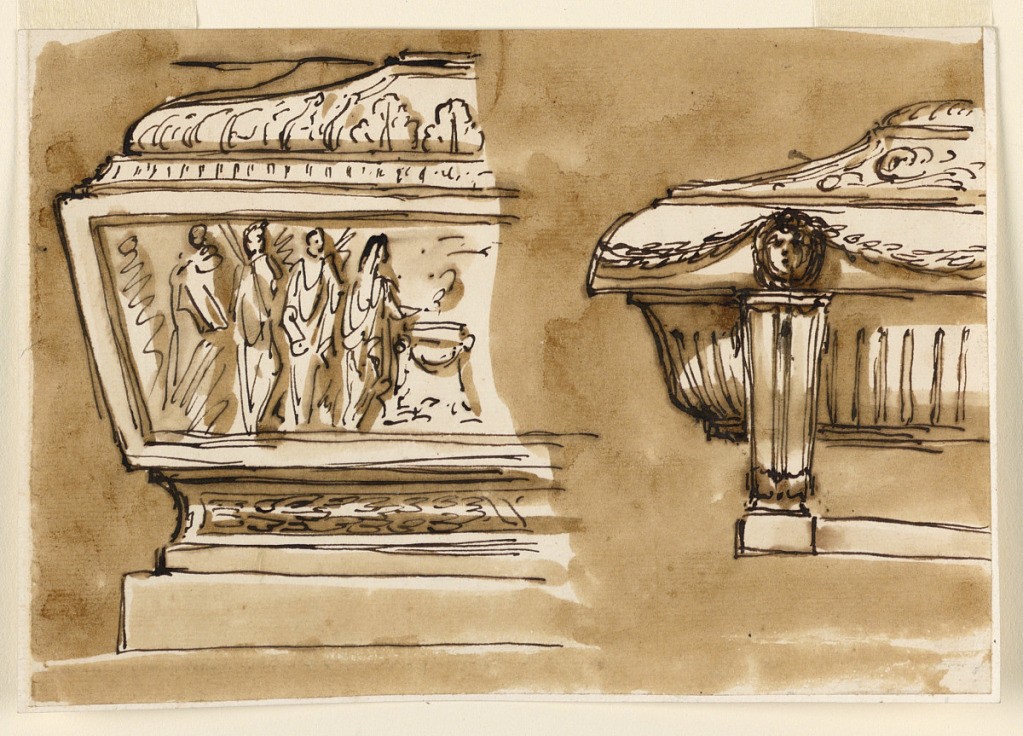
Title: Two Designs for Sarcophagi
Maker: Giuseppe Barberi, Italian, 1746–1809
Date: ca. 1780
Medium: Pen and brown ink, brush and brown wash on lined off-white laid paper
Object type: Drawing
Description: Two left halves of elevations are shown. At left: the body is angular, with the representation of a classical sacrifice in the trapezoid of the front. At right: A bathtub form with a fluted body, supported by volutes standing upon a base. Colored background.